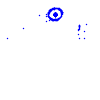
Particle: electron